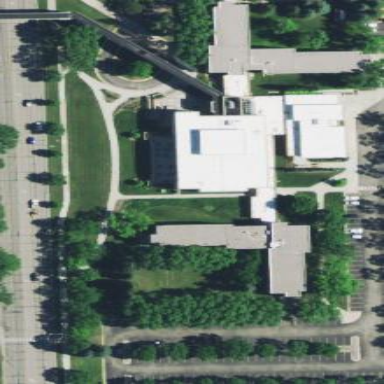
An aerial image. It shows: College building.